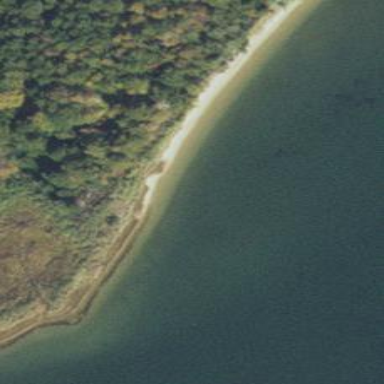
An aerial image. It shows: Sandy beach.